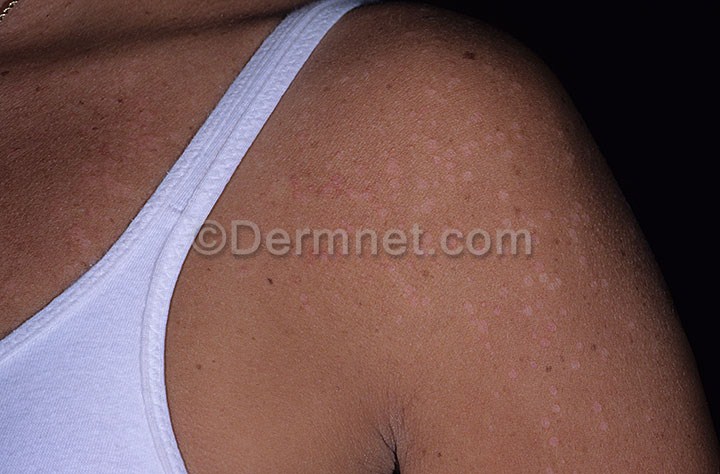
Disease: Tinea Ringworm Candidiasis and other Fungal Infections